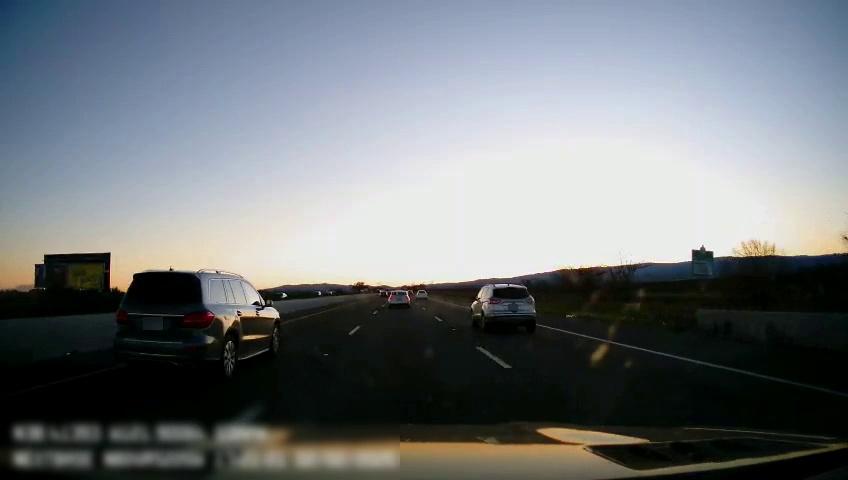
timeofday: Day
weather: Sunny
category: Drivable Space
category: Vehicles | Car
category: Vehicles | SUV
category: Vehicles | Car
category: Vehicles | Car
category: Vehicles | SUV
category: Lanes | Current Lane
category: Lanes | Current Lane
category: Lanes | Alternate Lane
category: Lanes | Alternate Lane
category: Traffic | Signs